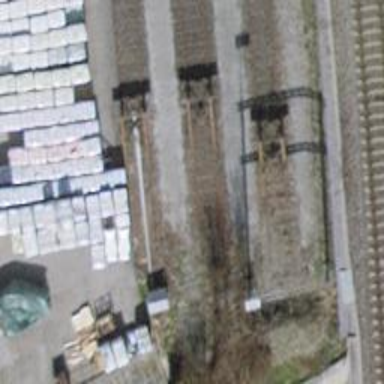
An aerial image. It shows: Railway buffer stop.